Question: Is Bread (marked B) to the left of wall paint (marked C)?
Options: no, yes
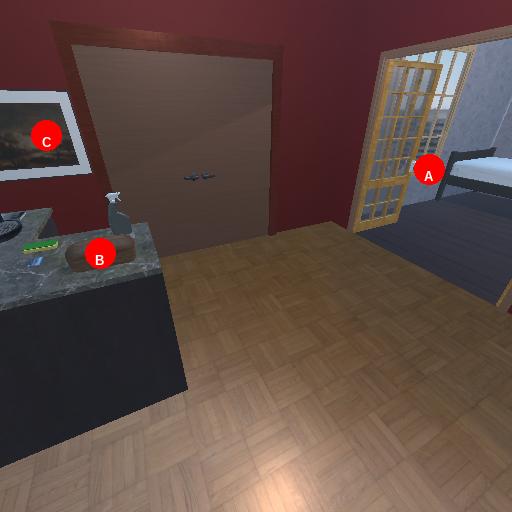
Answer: no